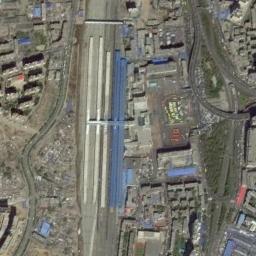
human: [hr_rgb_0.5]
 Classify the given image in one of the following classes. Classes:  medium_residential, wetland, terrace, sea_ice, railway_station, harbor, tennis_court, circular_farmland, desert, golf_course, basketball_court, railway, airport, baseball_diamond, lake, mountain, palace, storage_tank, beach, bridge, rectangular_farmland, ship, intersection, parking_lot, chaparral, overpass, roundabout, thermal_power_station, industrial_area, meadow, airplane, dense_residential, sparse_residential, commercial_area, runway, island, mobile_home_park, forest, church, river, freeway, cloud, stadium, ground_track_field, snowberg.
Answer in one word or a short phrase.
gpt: railway_station